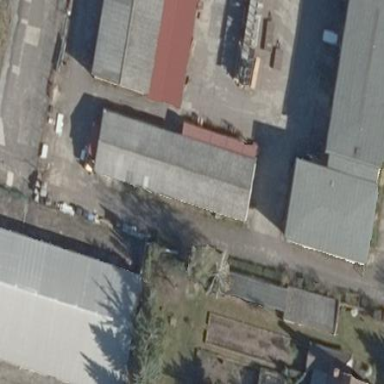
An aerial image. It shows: Part of building.